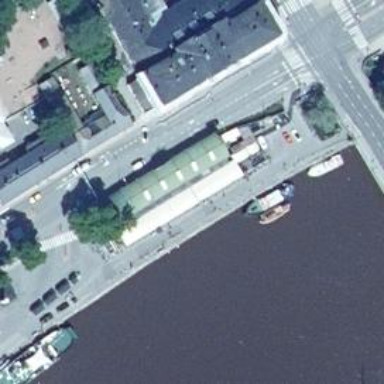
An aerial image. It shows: Ferry terminal.